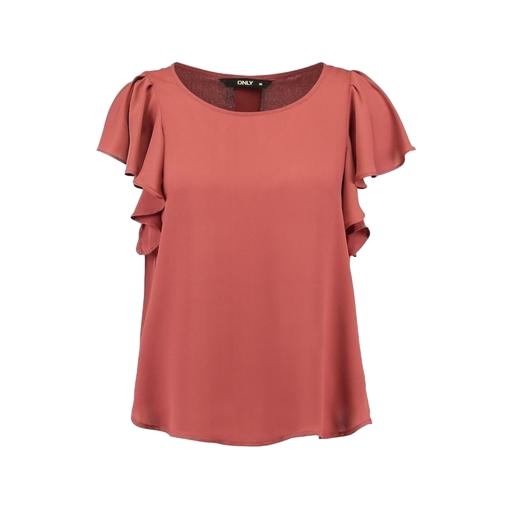
short-sleeve top only macy, red flutter-sleeve top only macy, pink ruffled short-sleeve blouse, white background